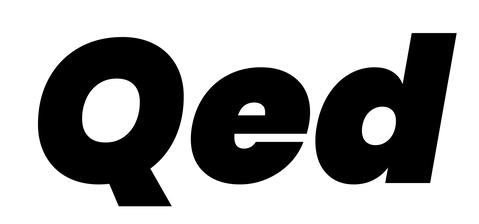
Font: Poppins-BlackItalic